Interaction volume radius: 5 \u00c5
Interaction volume height: 15 \u00c5
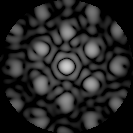
Disorder parameter: 0.2762